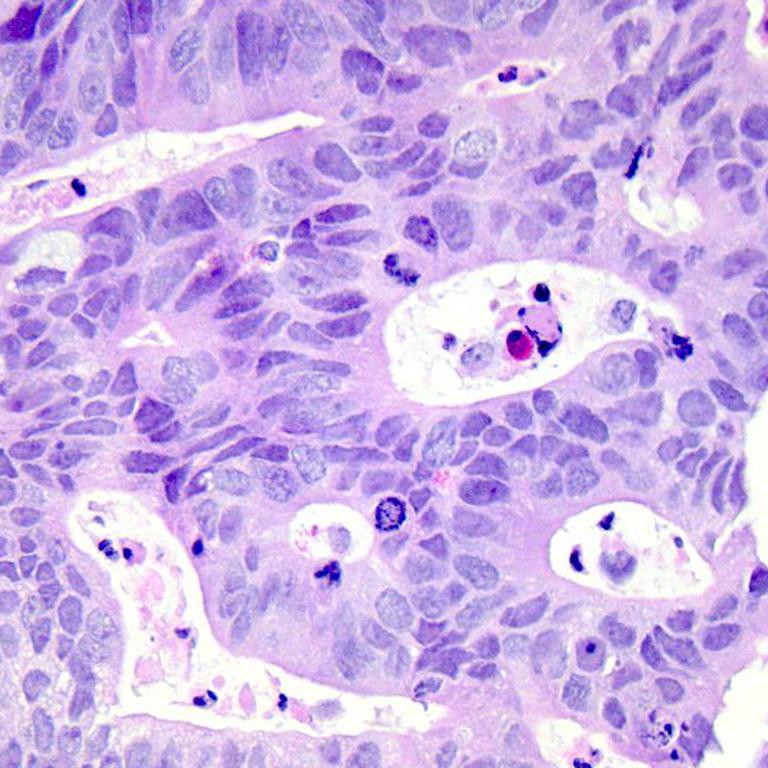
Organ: colon
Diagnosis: adenocarcinomas